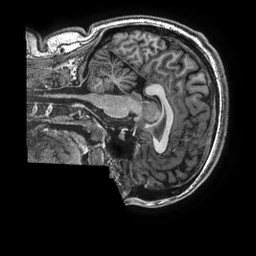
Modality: T1w
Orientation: sagittal
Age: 19
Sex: female
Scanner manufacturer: ge
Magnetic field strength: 3 T
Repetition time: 0.007624 s
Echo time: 0.00346 s